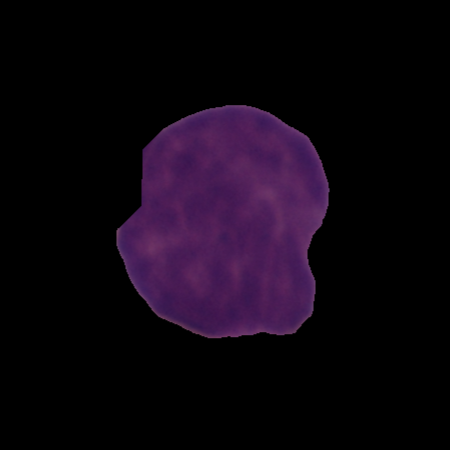
Label: cancer